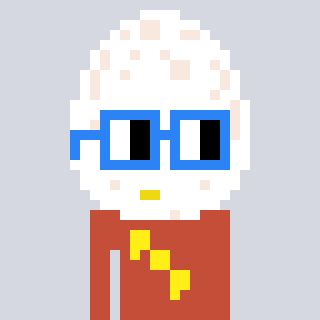
a pixel art character with square blue glasses, a egg-shaped head and a rust-colored body on a cool background